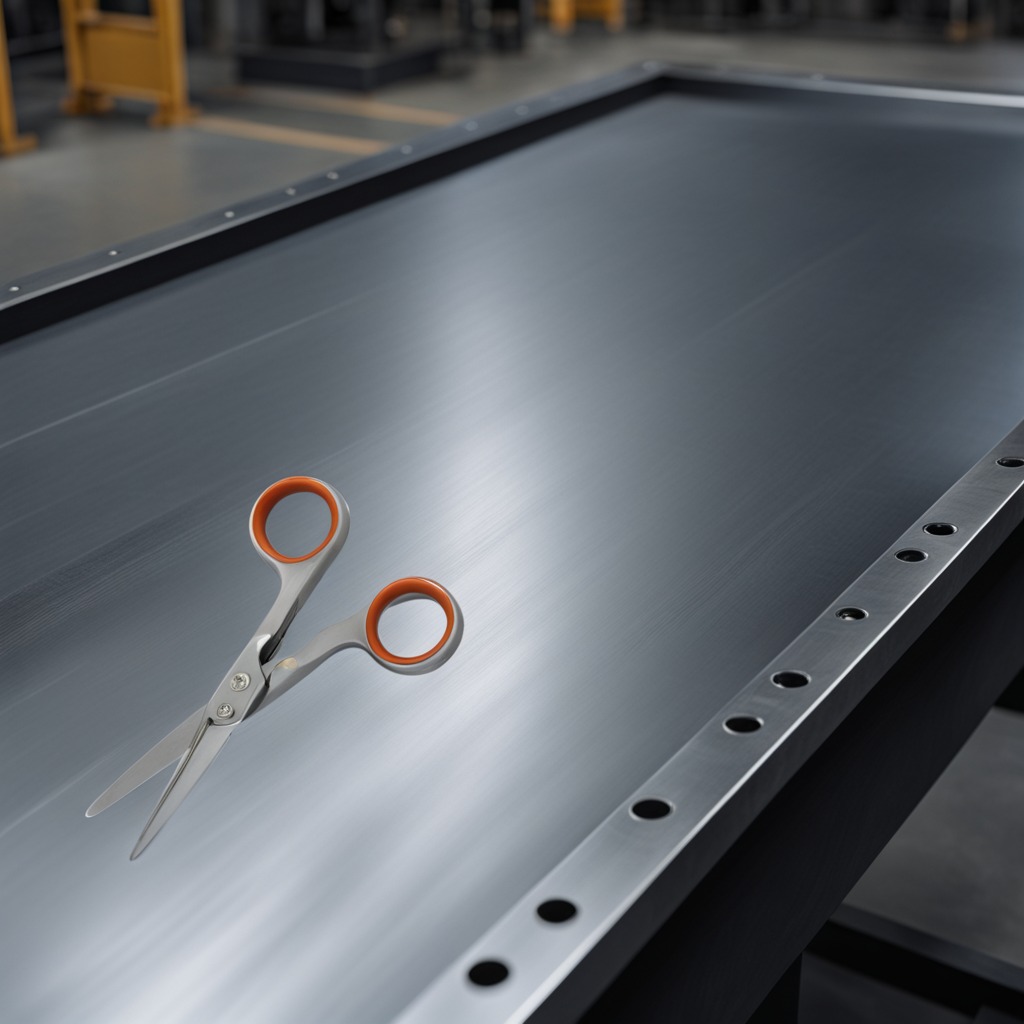
A scissor lies on a cold steel table in a mining workshop.